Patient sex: M
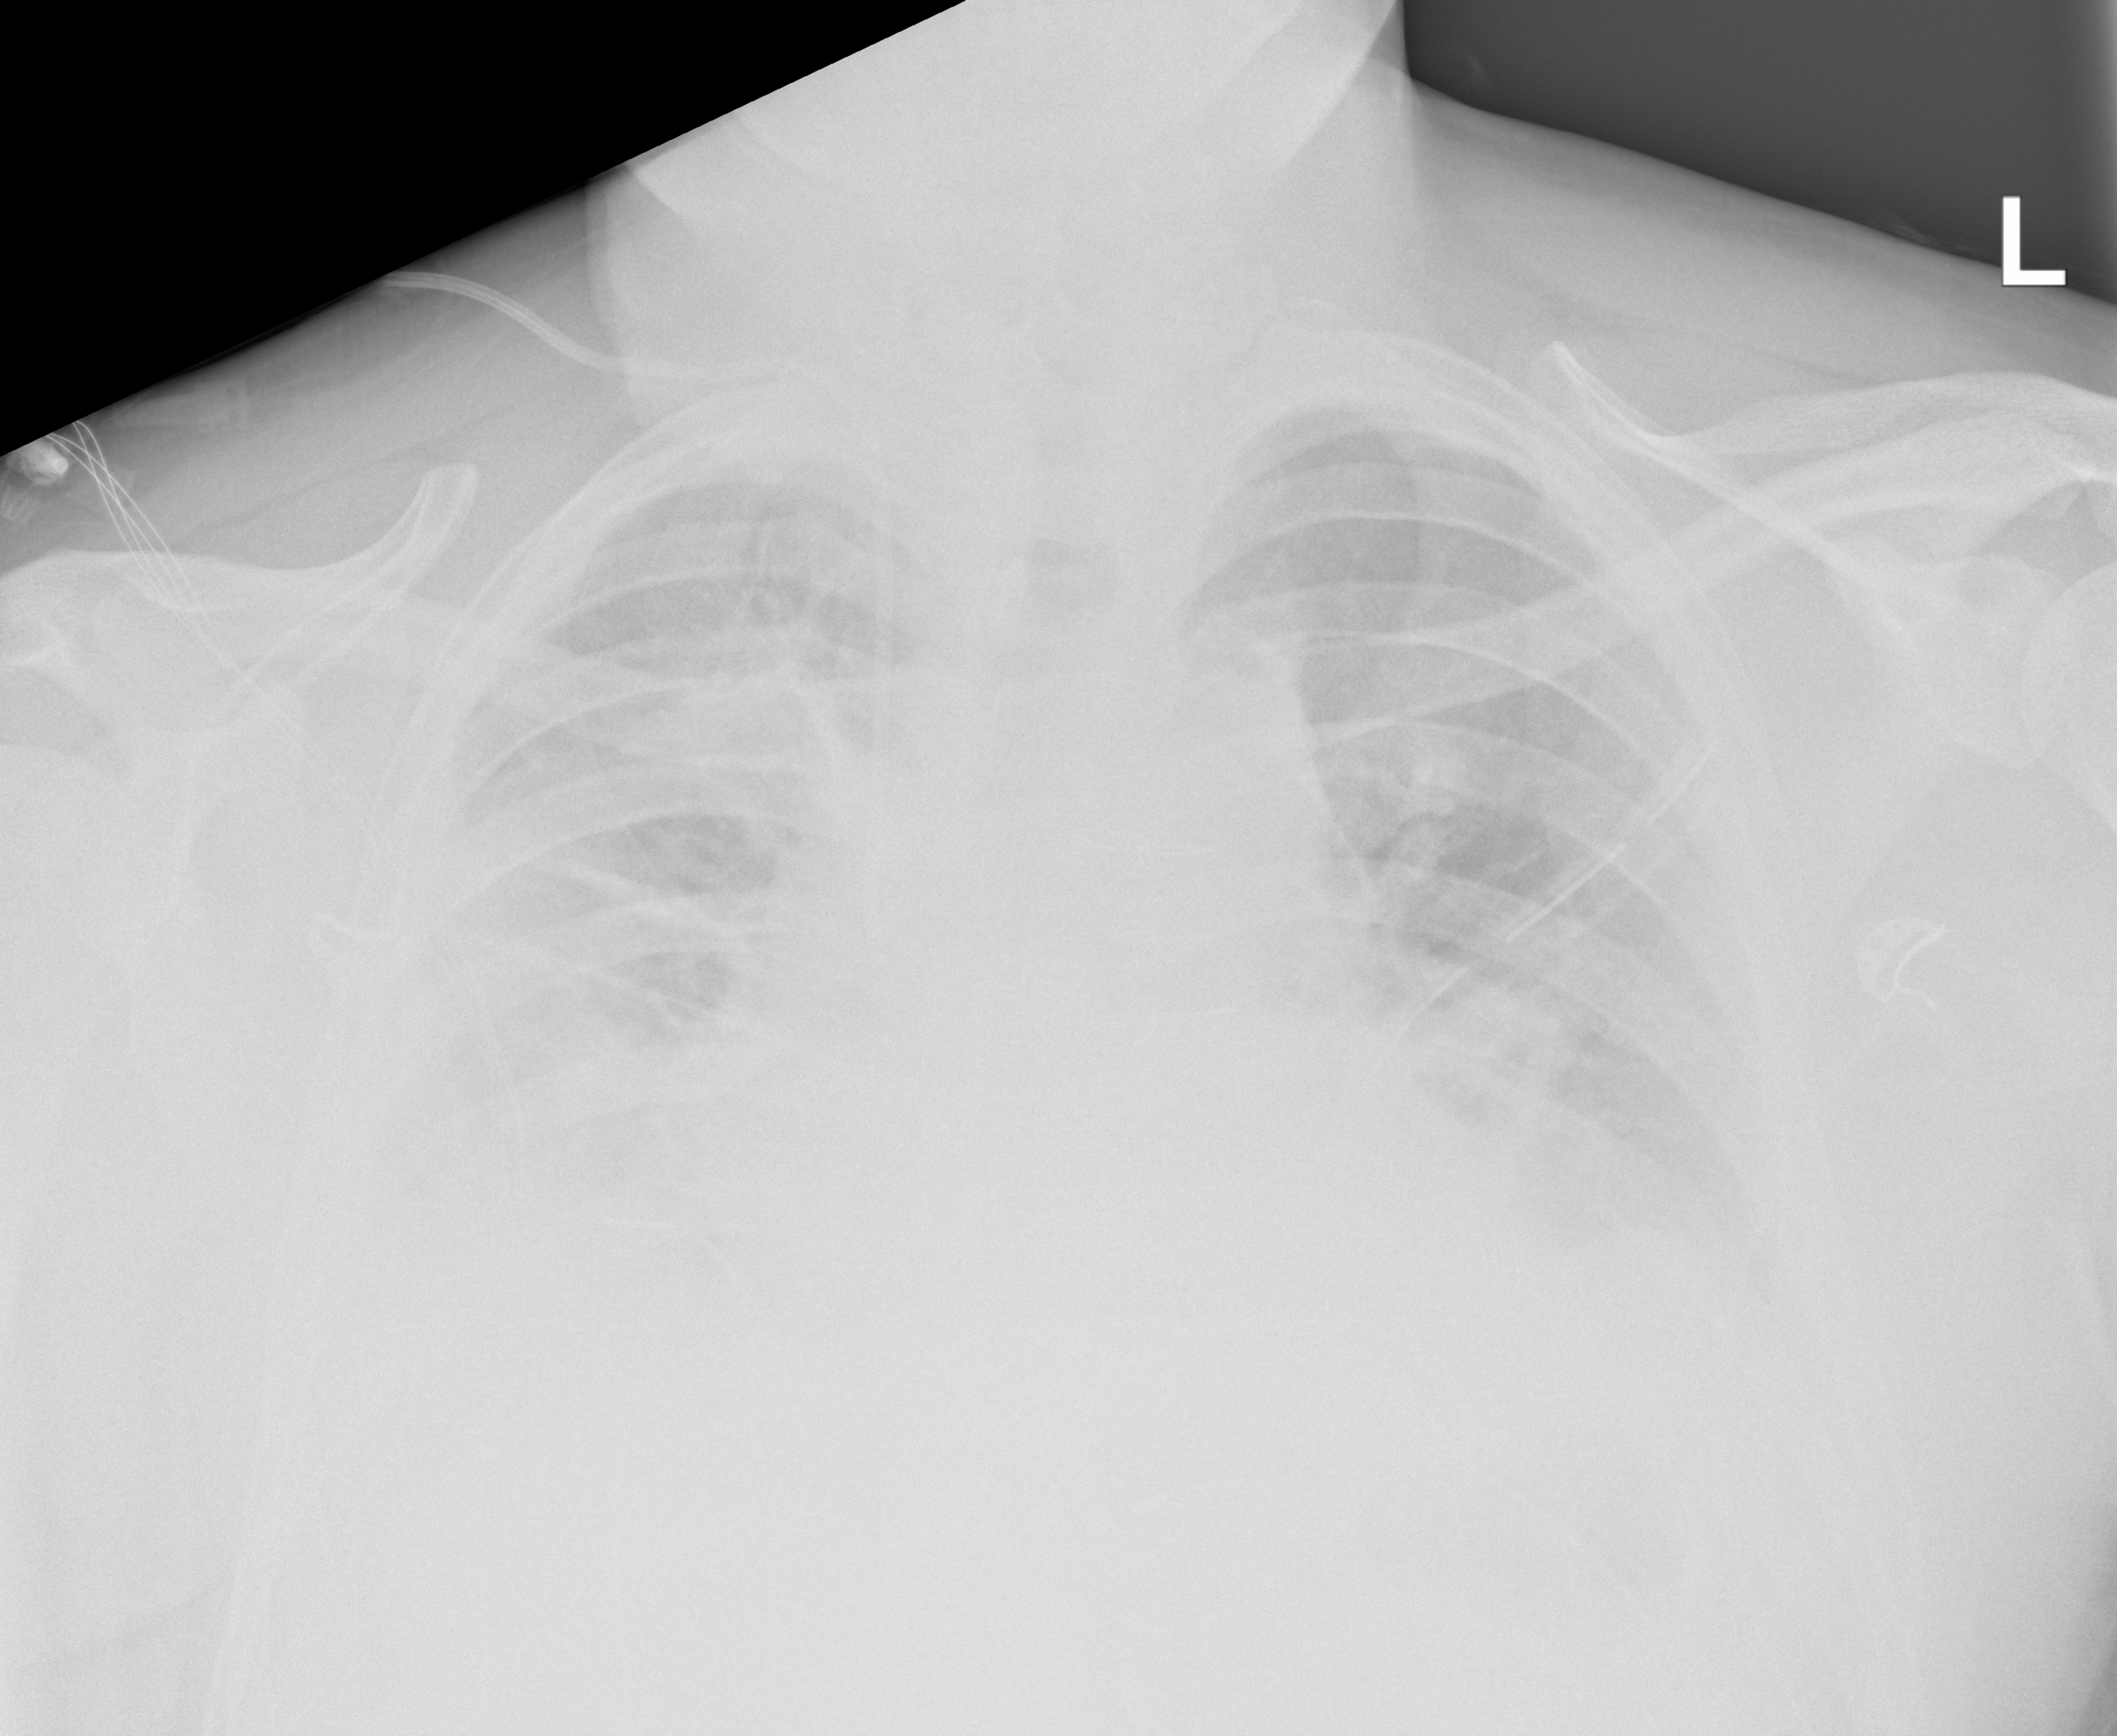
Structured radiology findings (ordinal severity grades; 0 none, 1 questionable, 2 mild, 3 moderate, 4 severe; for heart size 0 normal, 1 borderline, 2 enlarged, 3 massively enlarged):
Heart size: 2
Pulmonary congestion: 3
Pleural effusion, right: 3
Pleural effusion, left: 3
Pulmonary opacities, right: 3
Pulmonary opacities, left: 3
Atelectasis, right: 3
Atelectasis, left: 3